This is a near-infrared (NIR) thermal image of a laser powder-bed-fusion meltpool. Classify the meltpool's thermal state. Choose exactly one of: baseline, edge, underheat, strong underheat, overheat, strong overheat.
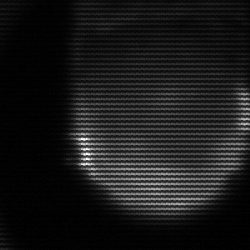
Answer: edge